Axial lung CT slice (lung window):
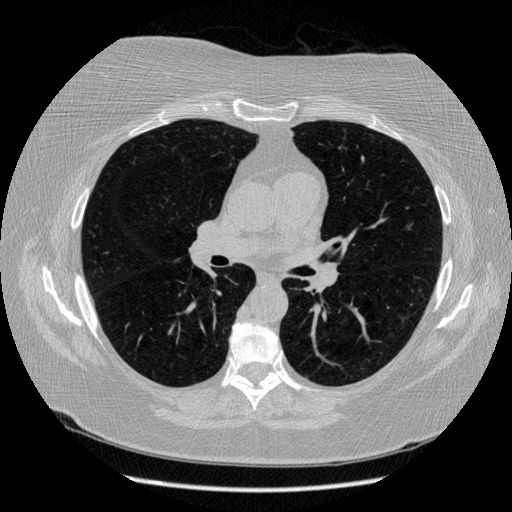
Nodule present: no